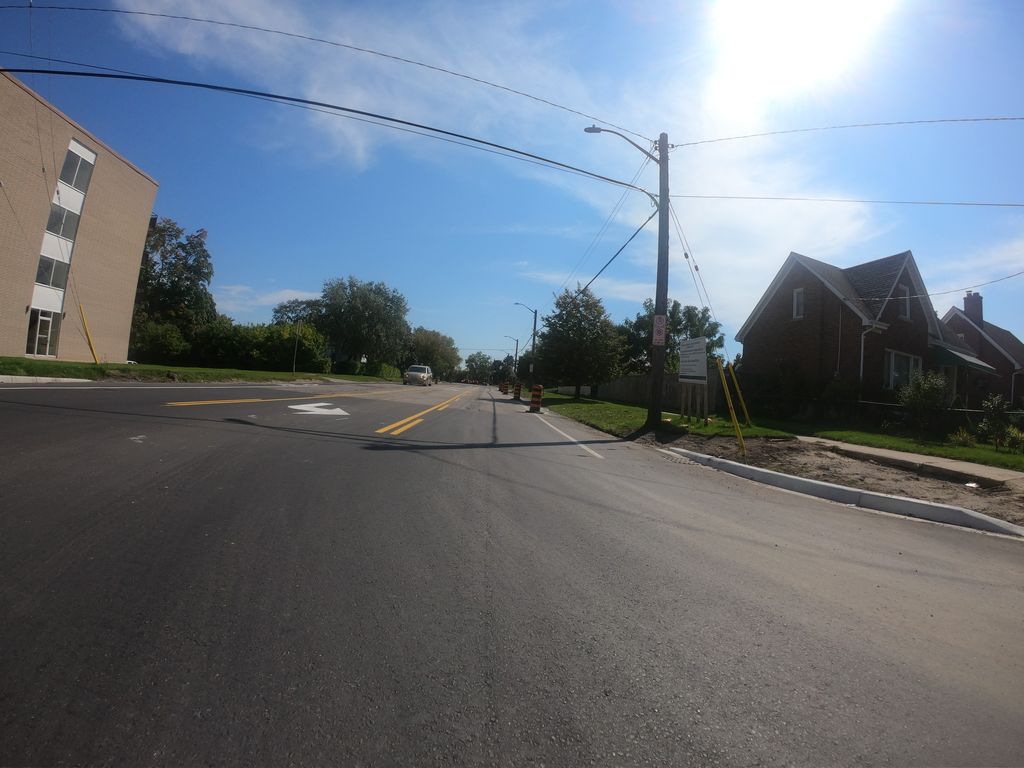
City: kitchener-waterloo